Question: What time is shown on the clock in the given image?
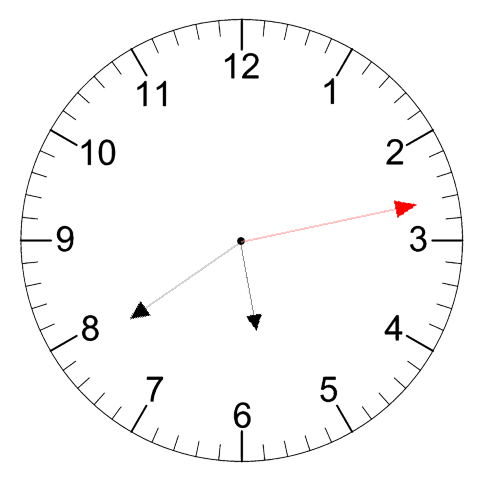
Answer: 05:39:13